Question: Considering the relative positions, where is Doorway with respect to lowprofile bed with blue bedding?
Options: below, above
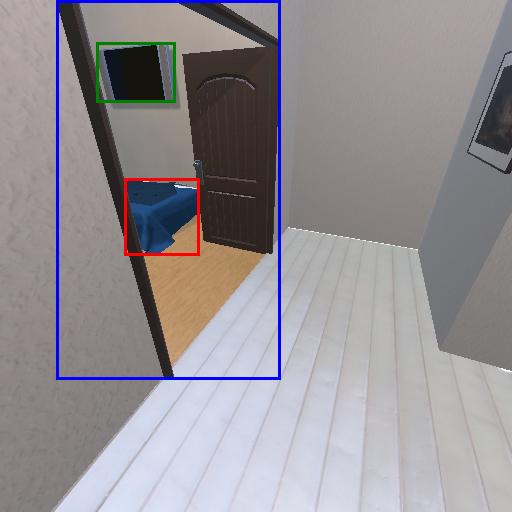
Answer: below